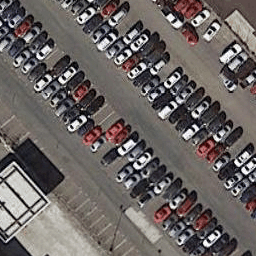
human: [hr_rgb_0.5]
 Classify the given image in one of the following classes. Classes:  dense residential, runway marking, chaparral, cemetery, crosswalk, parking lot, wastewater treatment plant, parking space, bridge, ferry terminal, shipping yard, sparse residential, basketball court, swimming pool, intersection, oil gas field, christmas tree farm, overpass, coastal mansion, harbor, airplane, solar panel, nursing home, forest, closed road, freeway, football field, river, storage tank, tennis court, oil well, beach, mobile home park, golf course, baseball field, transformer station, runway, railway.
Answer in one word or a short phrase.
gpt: parking lot